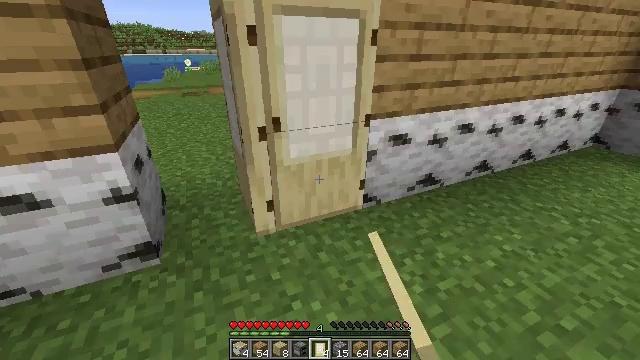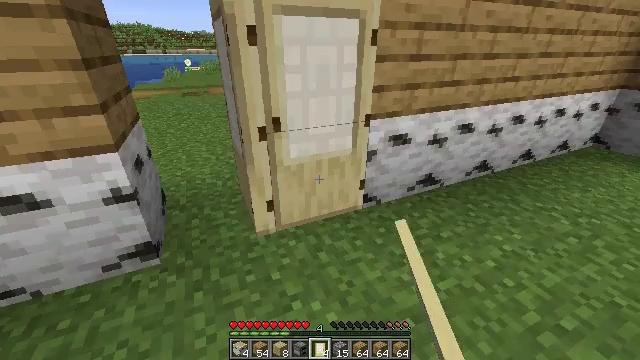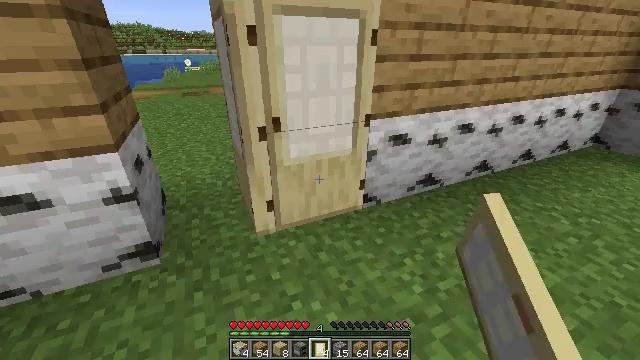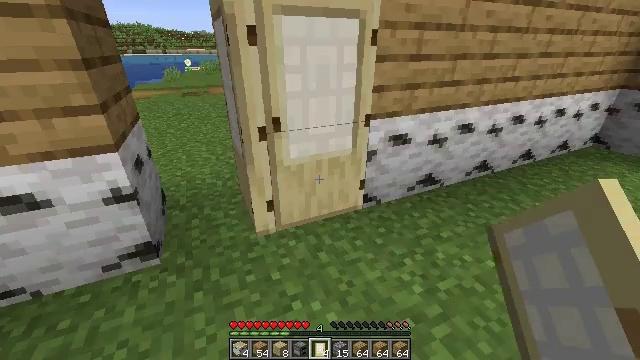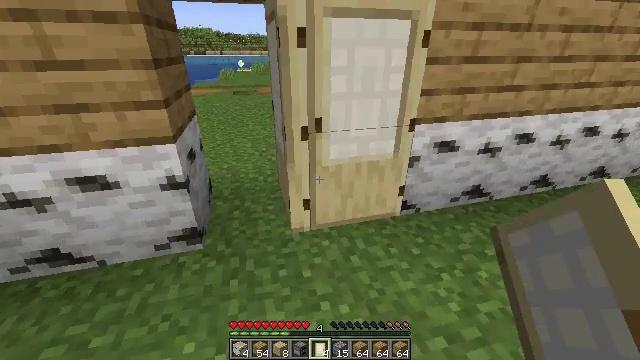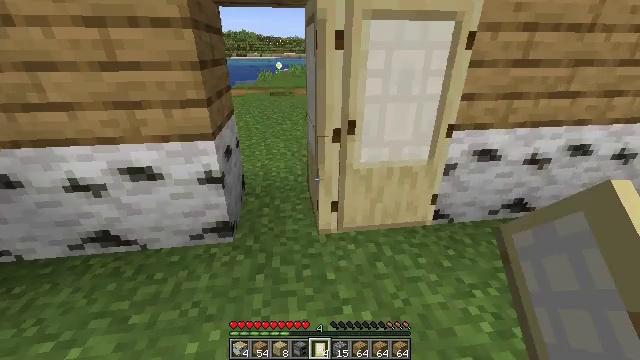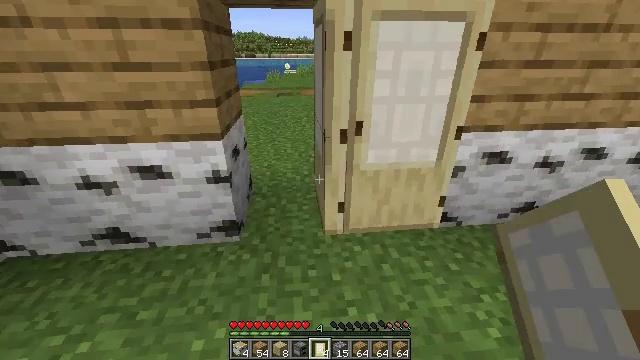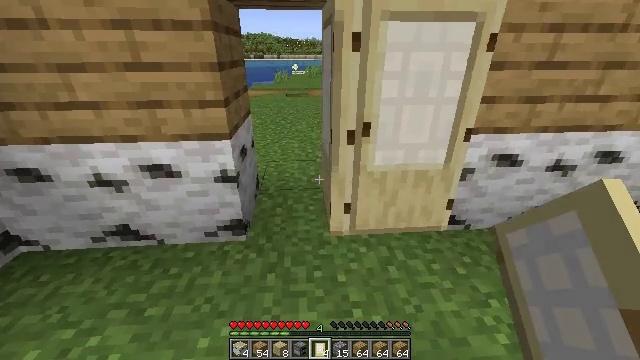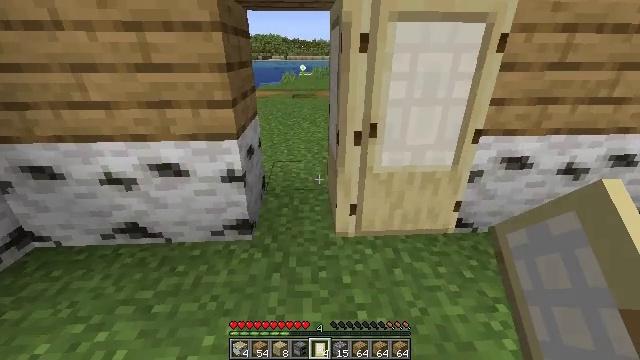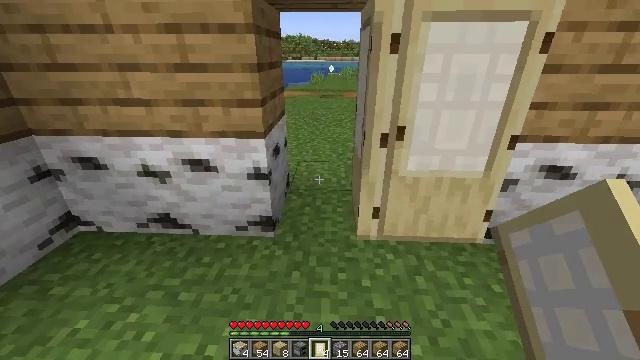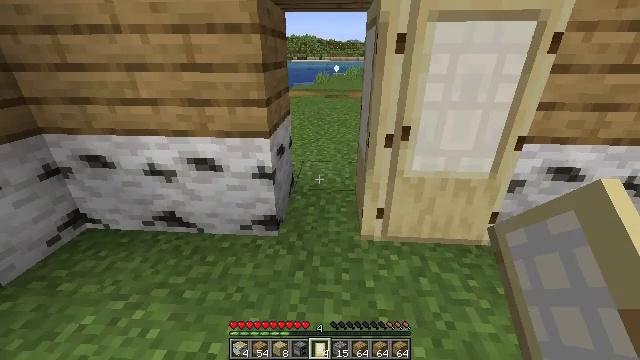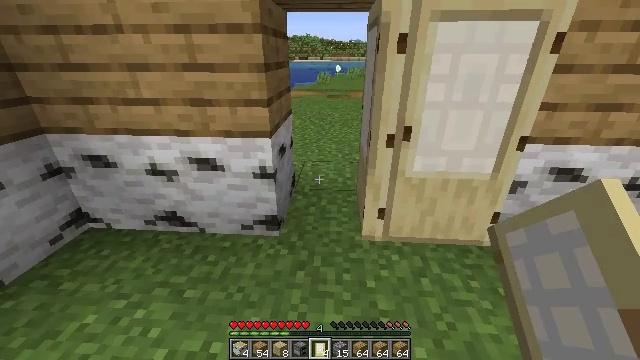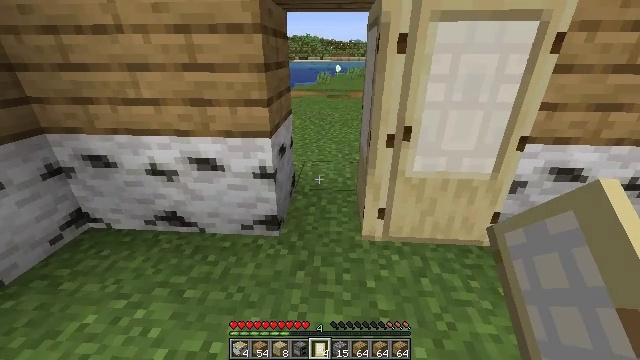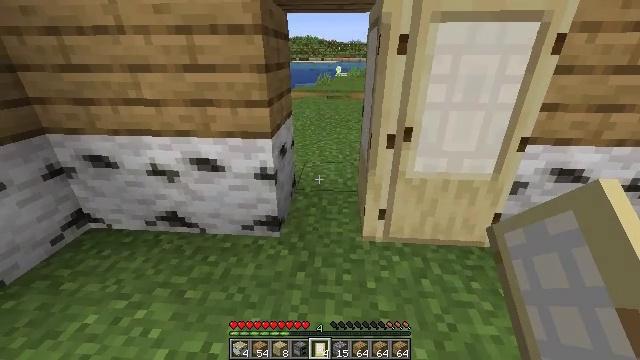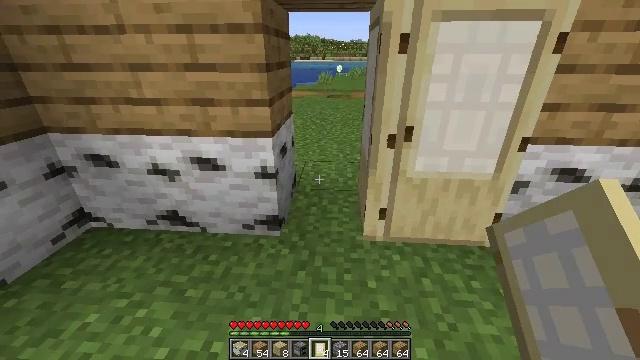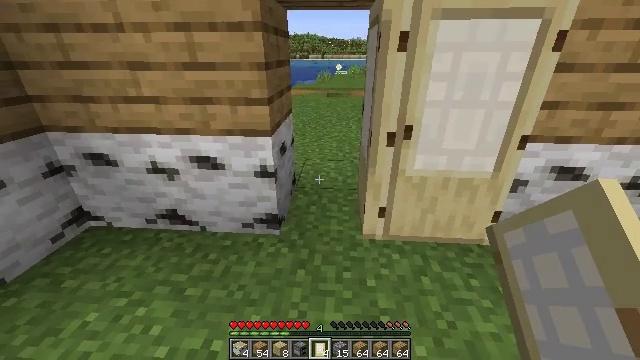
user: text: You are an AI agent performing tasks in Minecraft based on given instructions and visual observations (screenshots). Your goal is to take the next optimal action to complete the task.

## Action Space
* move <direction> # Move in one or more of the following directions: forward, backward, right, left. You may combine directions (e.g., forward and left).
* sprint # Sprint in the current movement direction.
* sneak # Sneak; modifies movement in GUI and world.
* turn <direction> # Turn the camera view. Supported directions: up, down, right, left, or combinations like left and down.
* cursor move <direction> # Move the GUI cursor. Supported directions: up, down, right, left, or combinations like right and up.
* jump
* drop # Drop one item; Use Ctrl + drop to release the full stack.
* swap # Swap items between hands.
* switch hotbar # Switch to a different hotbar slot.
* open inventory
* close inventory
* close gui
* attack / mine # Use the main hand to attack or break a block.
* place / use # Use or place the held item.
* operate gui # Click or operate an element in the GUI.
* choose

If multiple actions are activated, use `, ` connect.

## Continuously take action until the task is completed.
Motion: motion action
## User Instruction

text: Attack the birch door to open a passage.
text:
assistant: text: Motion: no_op
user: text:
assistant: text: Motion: no_op
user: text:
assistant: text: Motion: no_op
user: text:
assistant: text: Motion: turn left
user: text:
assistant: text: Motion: turn left
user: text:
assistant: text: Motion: turn left
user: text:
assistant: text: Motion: turn left
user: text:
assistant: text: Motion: turn left
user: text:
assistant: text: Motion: turn left
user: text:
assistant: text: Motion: turn left
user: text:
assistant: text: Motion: no_op
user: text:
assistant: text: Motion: no_op
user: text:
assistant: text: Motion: no_op
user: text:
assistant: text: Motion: no_op
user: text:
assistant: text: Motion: no_op
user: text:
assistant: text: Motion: no_op
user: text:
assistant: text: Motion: no_op
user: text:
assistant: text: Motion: no_op
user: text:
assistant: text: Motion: no_op
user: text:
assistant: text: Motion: no_op
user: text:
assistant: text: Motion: no_op
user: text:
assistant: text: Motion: no_op
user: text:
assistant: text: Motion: no_op
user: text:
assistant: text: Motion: no_op
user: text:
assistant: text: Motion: no_op
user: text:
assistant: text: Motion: turn down
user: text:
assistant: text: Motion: no_op
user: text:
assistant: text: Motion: use / place
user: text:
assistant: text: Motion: use / place
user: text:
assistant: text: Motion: use / place